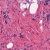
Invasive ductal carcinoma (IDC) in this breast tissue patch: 1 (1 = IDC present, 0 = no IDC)